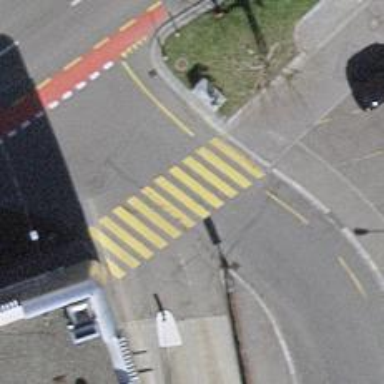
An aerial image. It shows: Uncontrolled crossing on the road.